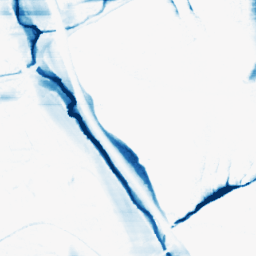
Category: morphological
Decomposition family: morphological_rect
Decomposition parameters: operation: closing
width: 50
height: 5
Upsampling method: linear_exact
Upsampling parameters: scale: 4
Upsampling scale: 4